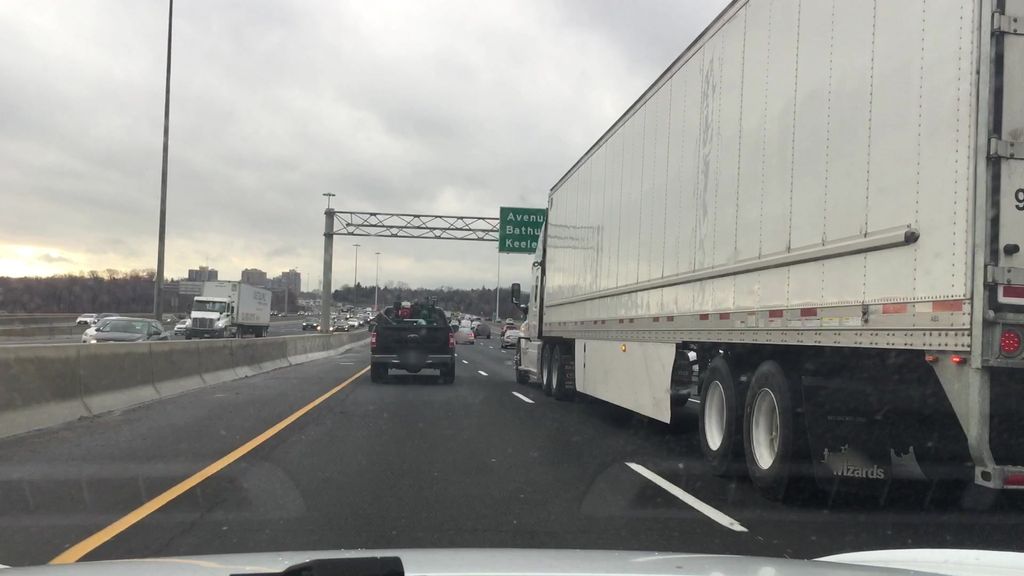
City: toronto